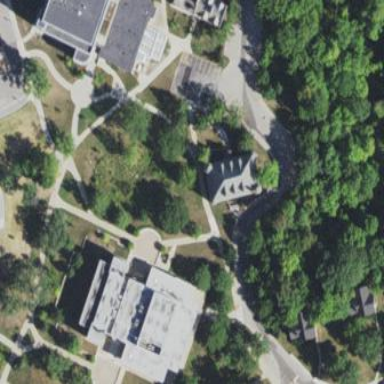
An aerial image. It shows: Building that serves as library.